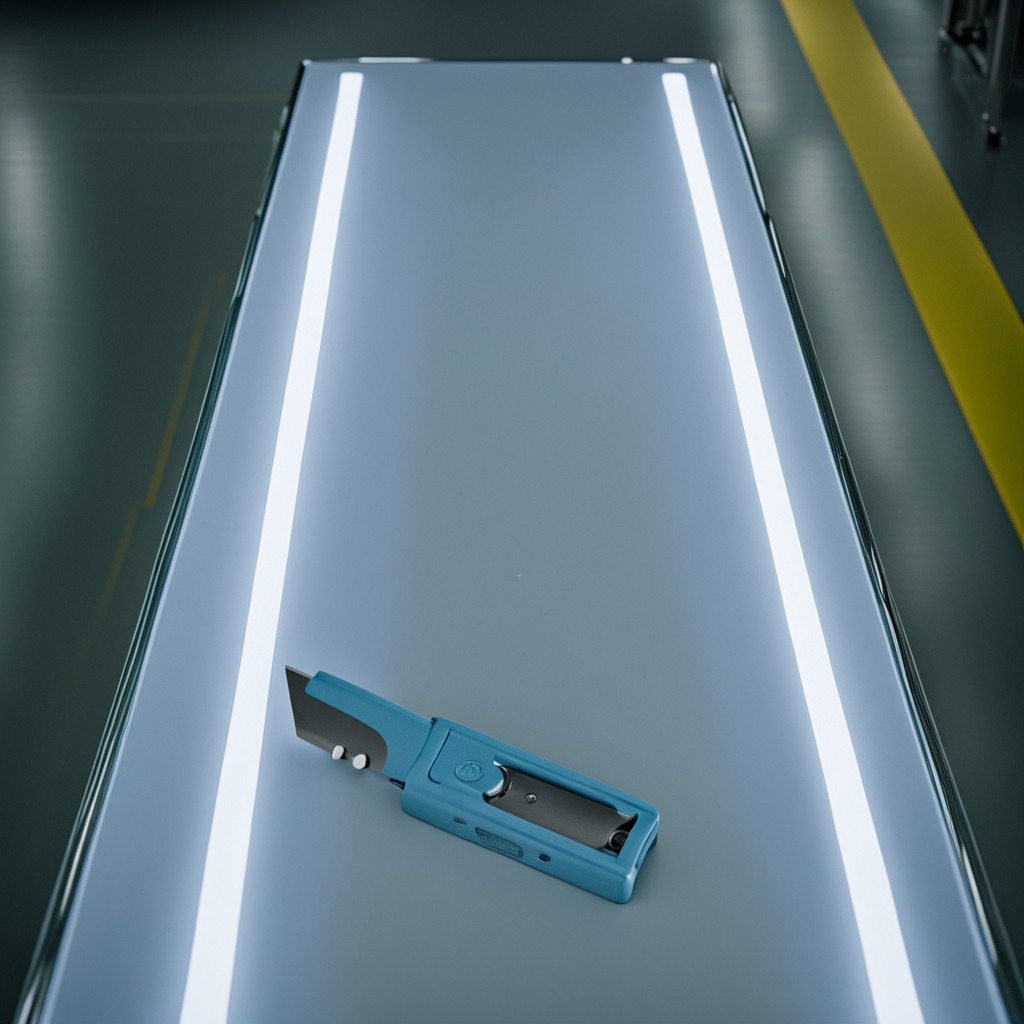
A utility knife is lying on a high-gloss table in a ship maintenance bay industrial lighting.